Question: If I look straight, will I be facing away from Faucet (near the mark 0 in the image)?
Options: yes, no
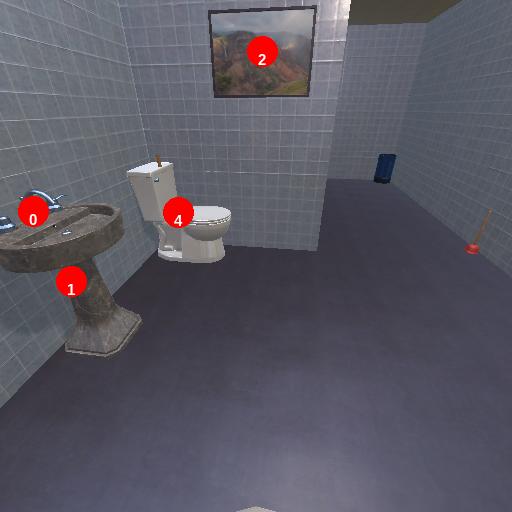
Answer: yes